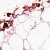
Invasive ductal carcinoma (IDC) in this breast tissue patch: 0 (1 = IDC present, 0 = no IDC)